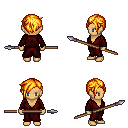
a pixel art fantasy rpg character, female body template, human, tanned skin, red robe, red pants, light blonde pixie cut hairstyle, spear, four views (front, back, left, right), 2x2 character sprite sheet, small pixel art, hard edges, no anti-aliasing